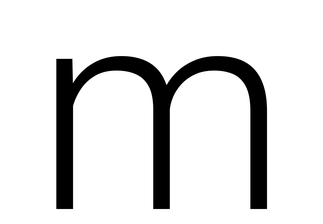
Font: Roboto_Light